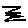
Label: zigzag